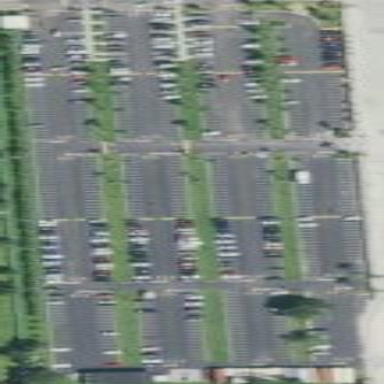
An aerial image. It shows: Parking area with surface.